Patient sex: F
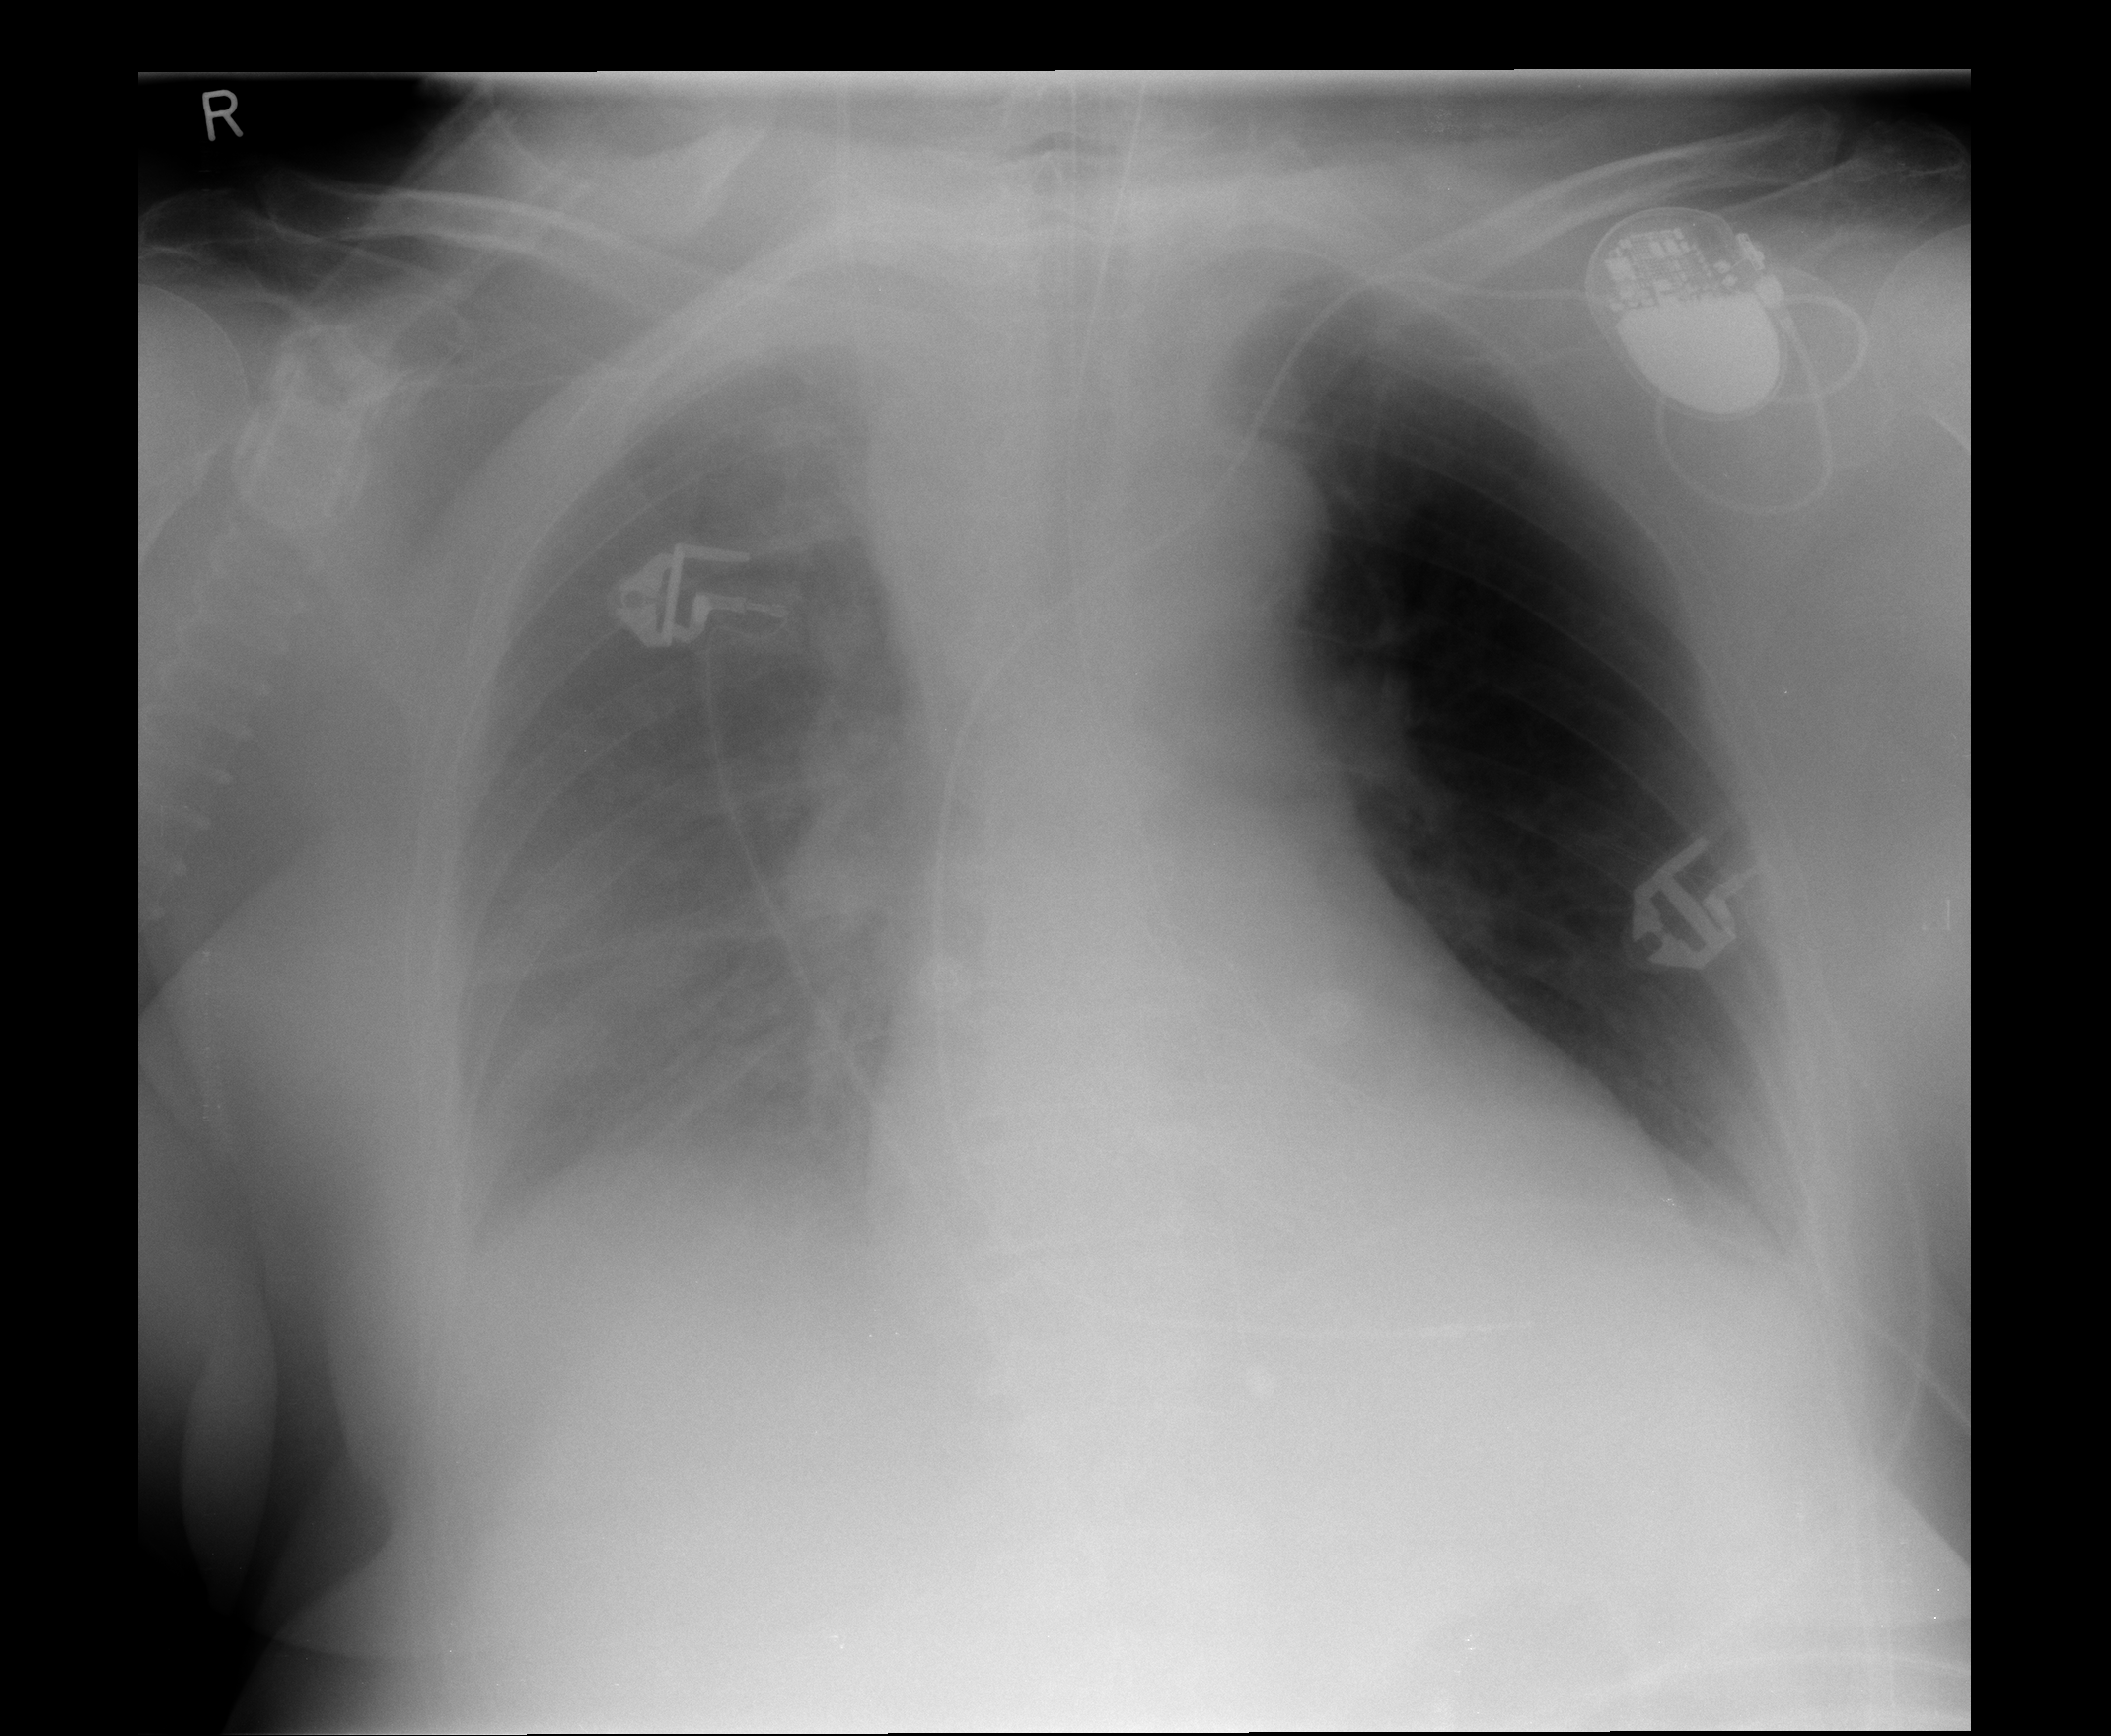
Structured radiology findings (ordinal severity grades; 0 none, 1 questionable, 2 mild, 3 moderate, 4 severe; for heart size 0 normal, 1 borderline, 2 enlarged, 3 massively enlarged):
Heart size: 0
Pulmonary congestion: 2
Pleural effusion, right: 2
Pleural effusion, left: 2
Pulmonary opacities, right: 2
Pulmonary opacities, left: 0
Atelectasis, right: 2
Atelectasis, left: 2